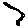
Label: line